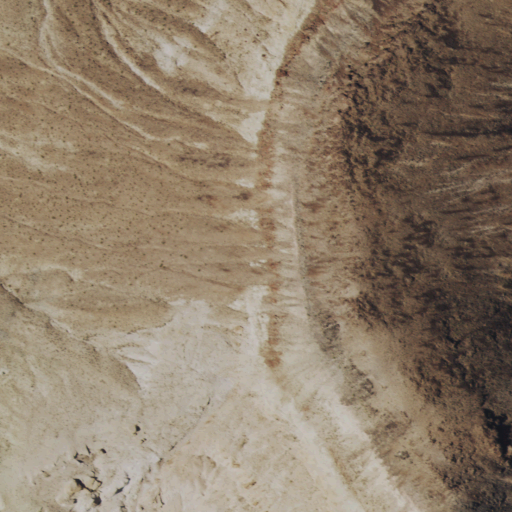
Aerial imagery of mountain in Nevada named Burton Mountain containing shrub and barren land